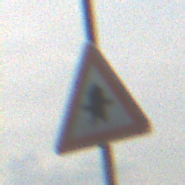
Verkehrszeichen: Vorfahrt
Umgebung: Outdoor, Nature
Tageszeit: MorningAfternoon
Wetter: PartlyCloudy
Licht: Natural
Jahreszeit: NotSpecified
Kontrast: HighContrast